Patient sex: M
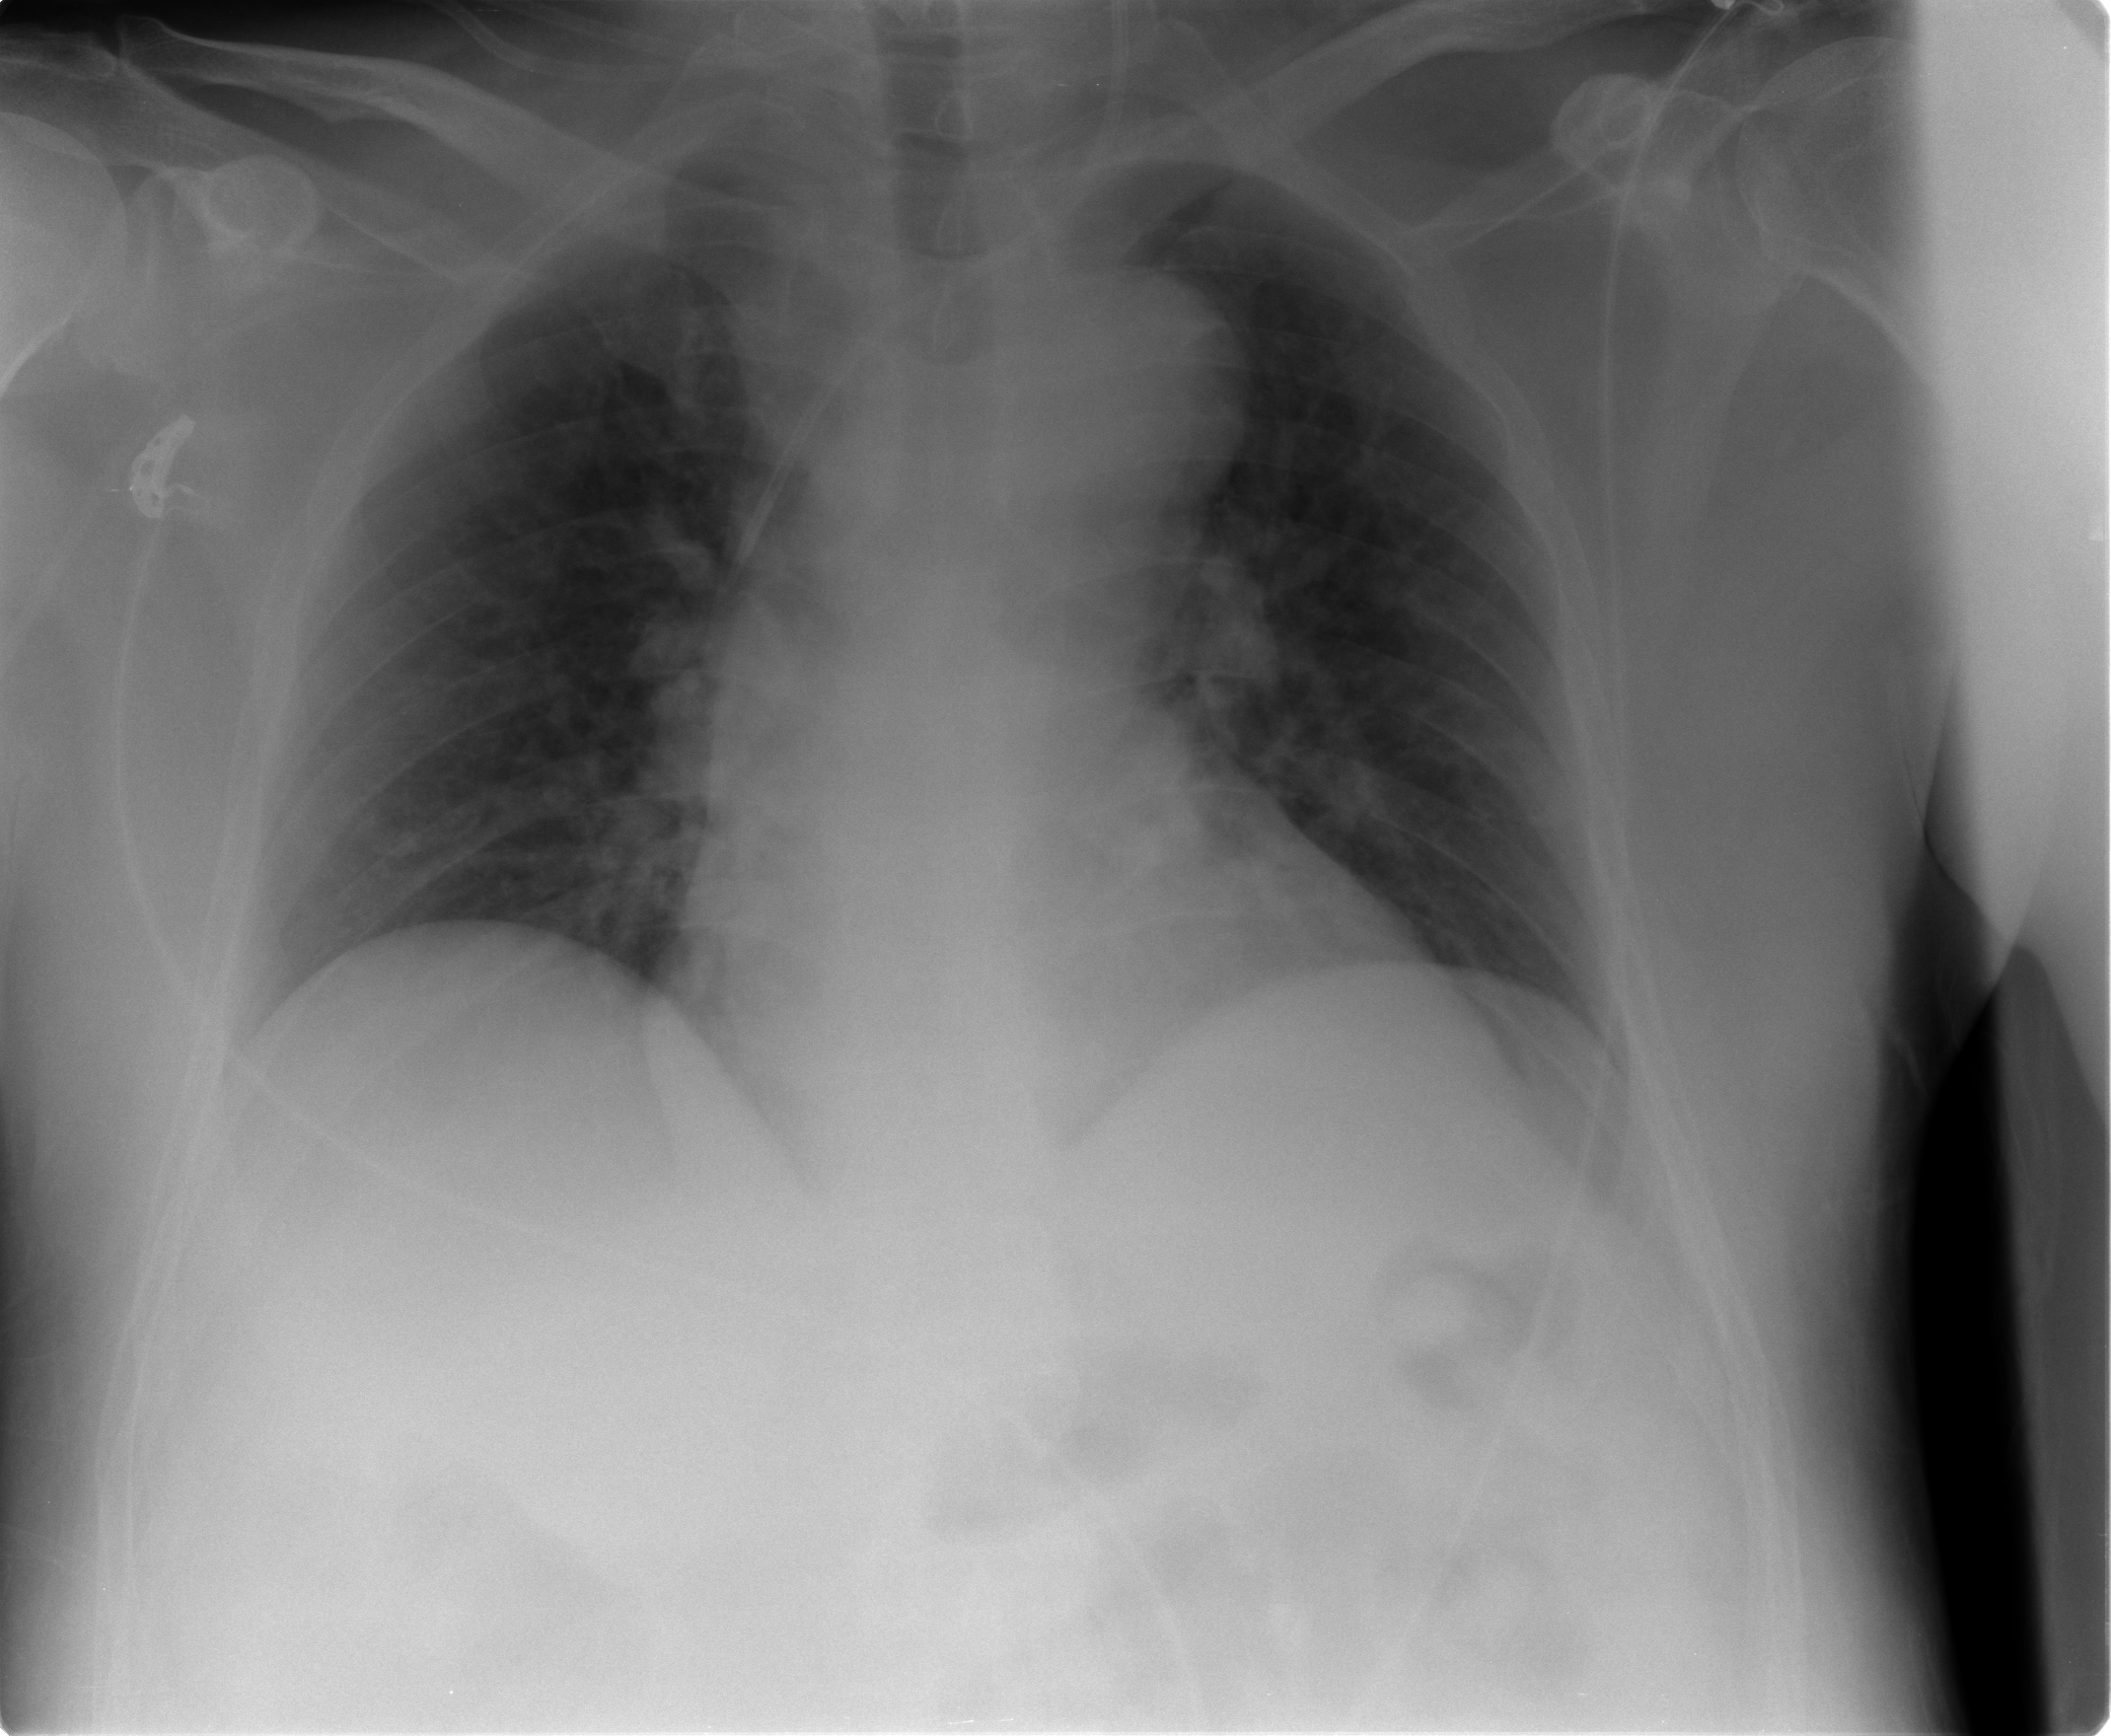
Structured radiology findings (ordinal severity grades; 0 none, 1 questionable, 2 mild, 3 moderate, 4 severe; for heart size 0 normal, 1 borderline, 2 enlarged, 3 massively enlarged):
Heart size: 2
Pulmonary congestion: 1
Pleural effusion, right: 0
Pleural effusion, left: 1
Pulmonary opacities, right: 0
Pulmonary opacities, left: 0
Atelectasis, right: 0
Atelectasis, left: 1